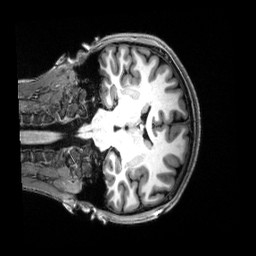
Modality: T1w
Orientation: coronal
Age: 21
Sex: female
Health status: healthy
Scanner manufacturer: siemens
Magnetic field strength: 3 T
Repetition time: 2.5 s
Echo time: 0.00222 s